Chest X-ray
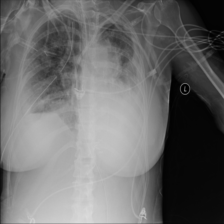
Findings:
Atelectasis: negative
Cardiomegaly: negative
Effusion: positive
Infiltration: negative
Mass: negative
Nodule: negative
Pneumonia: negative
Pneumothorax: negative
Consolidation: negative
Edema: negative
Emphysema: negative
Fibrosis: negative
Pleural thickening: negative
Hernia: negative